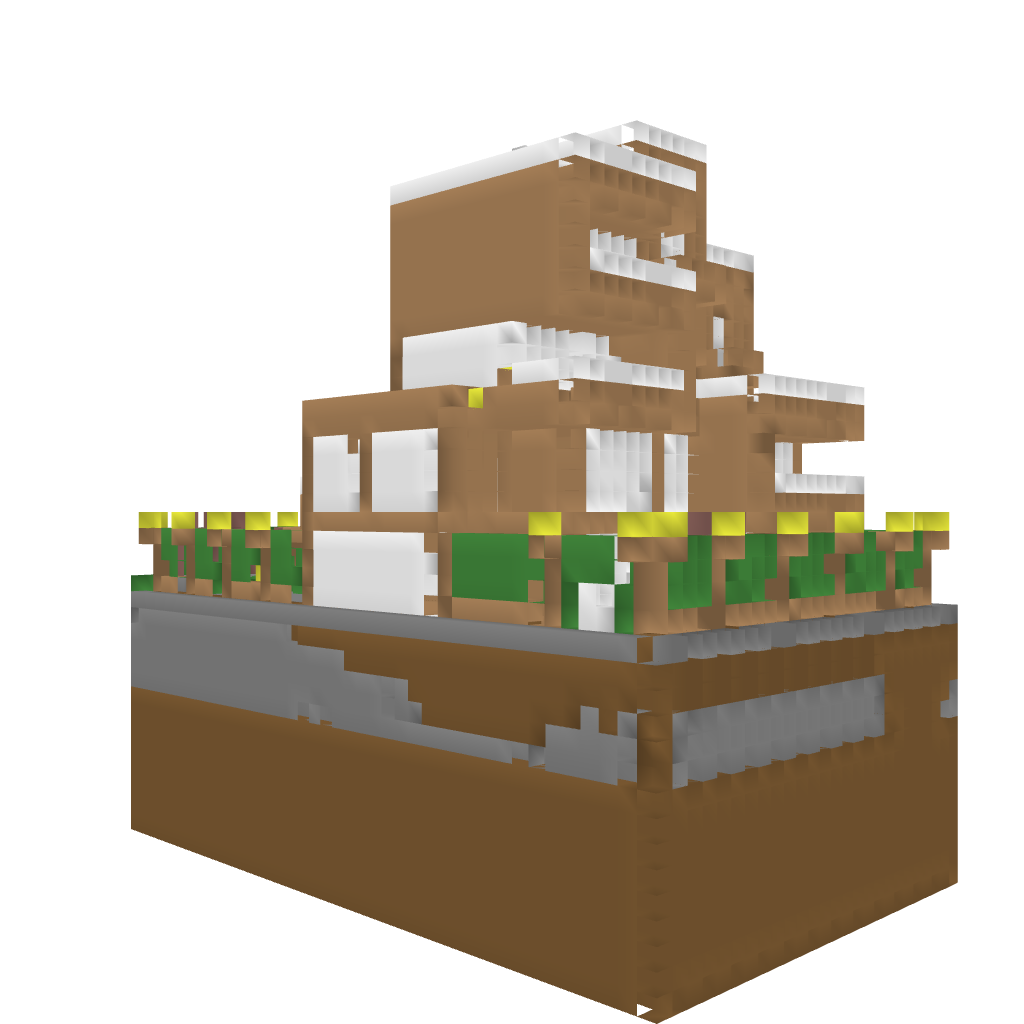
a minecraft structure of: ModernHouse good quality a lot of earth